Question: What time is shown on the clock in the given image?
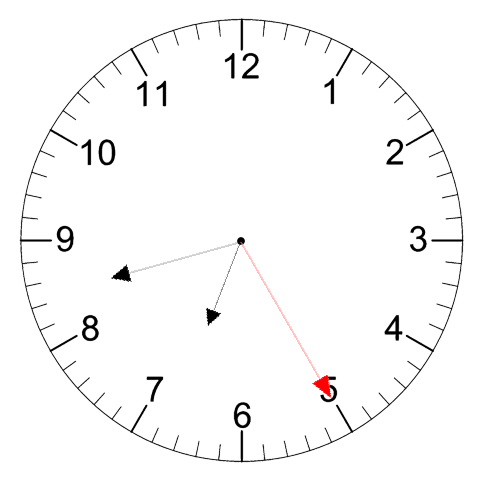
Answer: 06:42:25